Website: walmart
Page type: cross-sells
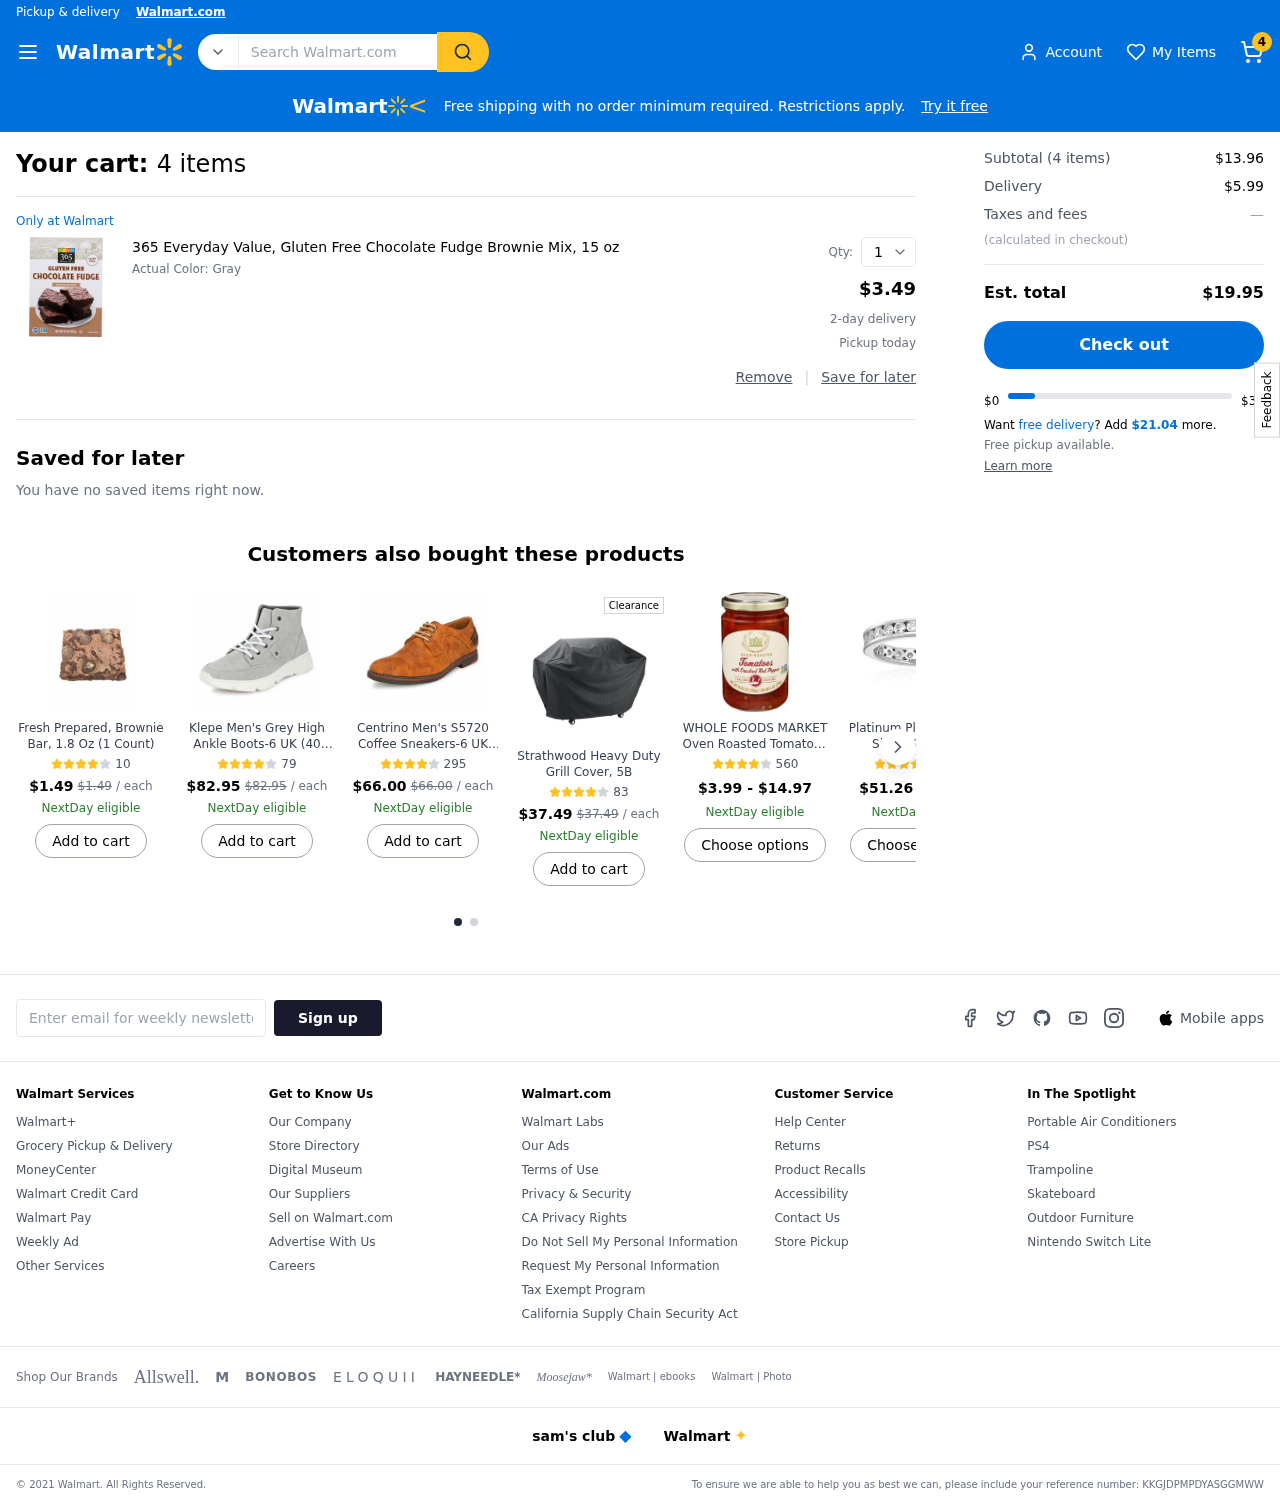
Product elements: key: PRODUCT1_NAME
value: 365 Everyday Value, Gluten Free Chocolate Fudge Brownie Mix, 15 oz
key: PRODUCT1_PRICE
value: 3.49
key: PRODUCT1_QUANTITY
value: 1
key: PRODUCT6_PRICE
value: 4.99
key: PRODUCT7_PRICE
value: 56.95
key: PRODUCT2_NAME
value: Fresh Prepared, Brownie Bar, 1.8 Oz (1 Count)
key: PRODUCT2_NUM_RATINGS
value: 10
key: PRODUCT2_PRICE
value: $1.49
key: PRODUCT2_ORIGINAL_PRICE
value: $1.49
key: PRODUCT3_NAME
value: Klepe Men's Grey High Ankle Boots-6 UK (40 EU) (7 US) (KP70/GRY)
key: PRODUCT3_NUM_RATINGS
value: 79
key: PRODUCT3_PRICE
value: $82.95
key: PRODUCT3_ORIGINAL_PRICE
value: $82.95
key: PRODUCT4_NAME
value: Centrino Men's S5720 Coffee Sneakers-6 UK (40 EU) (7 US) (S5720-1)
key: PRODUCT4_NUM_RATINGS
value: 295
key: PRODUCT4_PRICE
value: $66.00
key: PRODUCT4_ORIGINAL_PRICE
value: $66.00
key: PRODUCT5_NAME
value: Strathwood Heavy Duty Grill Cover, 5B
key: PRODUCT5_NUM_RATINGS
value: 83
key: PRODUCT5_PRICE
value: $37.49
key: PRODUCT5_ORIGINAL_PRICE
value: $37.49
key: PRODUCT6_NAME
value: WHOLE FOODS MARKET Oven Roasted Tomatoes Crushed Red Pepper, 10.05 OZ
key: PRODUCT6_NUM_RATINGS
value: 560
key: PRODUCT7_NAME
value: Platinum Plated Sterling Silver Swarovski Zirconia Channel Set All-Around Ring, Size 6
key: PRODUCT7_NUM_RATINGS
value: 2090
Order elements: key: ORDER_NUM_ITEMS
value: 4
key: ORDER_NUM_ITEMS
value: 4 items
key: ORDER_SUBTOTAL
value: $13.96
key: ORDER_SHIPPING_COST
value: $5.99
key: ORDER_TOTAL
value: $19.95
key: ORDER_FREE_DELIVERY_REMAINING
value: $21.04
Search elements: key: HEADER_SEARCH
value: Search Walmart.com